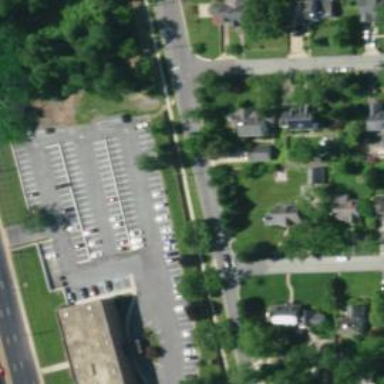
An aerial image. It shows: Parking area with surface parking facilities.